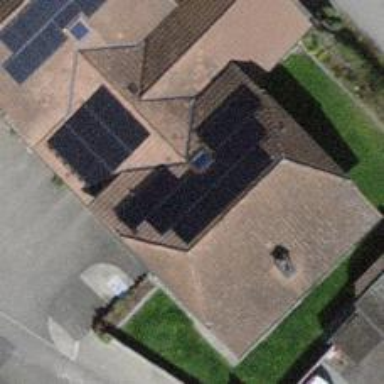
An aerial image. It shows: Solar power generator utilizing photovoltaic technology with solar photovoltaic panels.